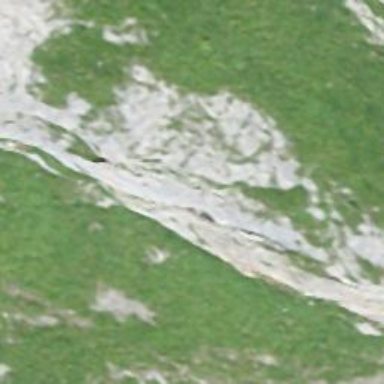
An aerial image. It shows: Natural cliff.